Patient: sex M, age 35
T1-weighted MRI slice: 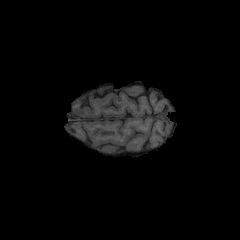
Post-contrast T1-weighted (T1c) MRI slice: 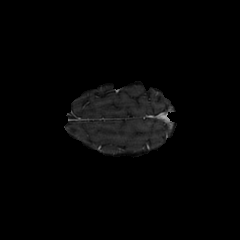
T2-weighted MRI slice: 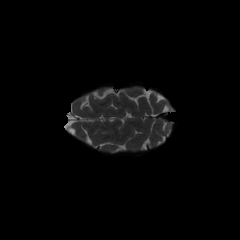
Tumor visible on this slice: no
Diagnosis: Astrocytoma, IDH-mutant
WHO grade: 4